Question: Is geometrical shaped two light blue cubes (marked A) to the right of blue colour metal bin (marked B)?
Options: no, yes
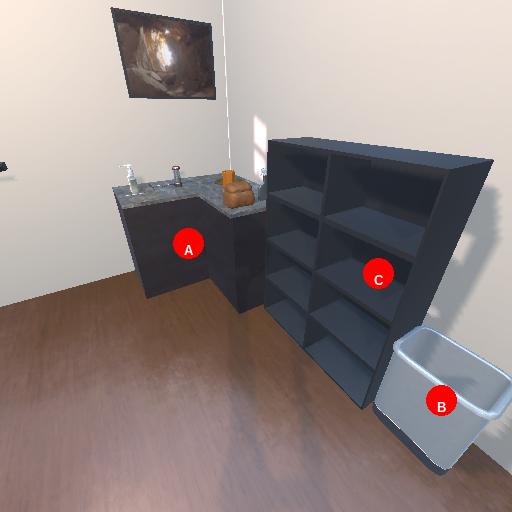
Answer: no